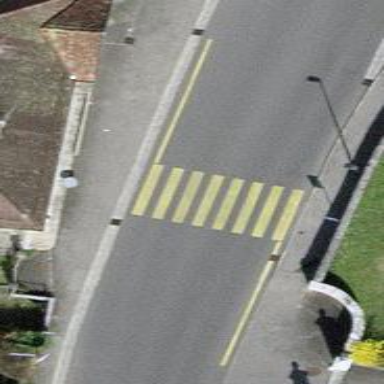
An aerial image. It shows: Marked crossing on the road.